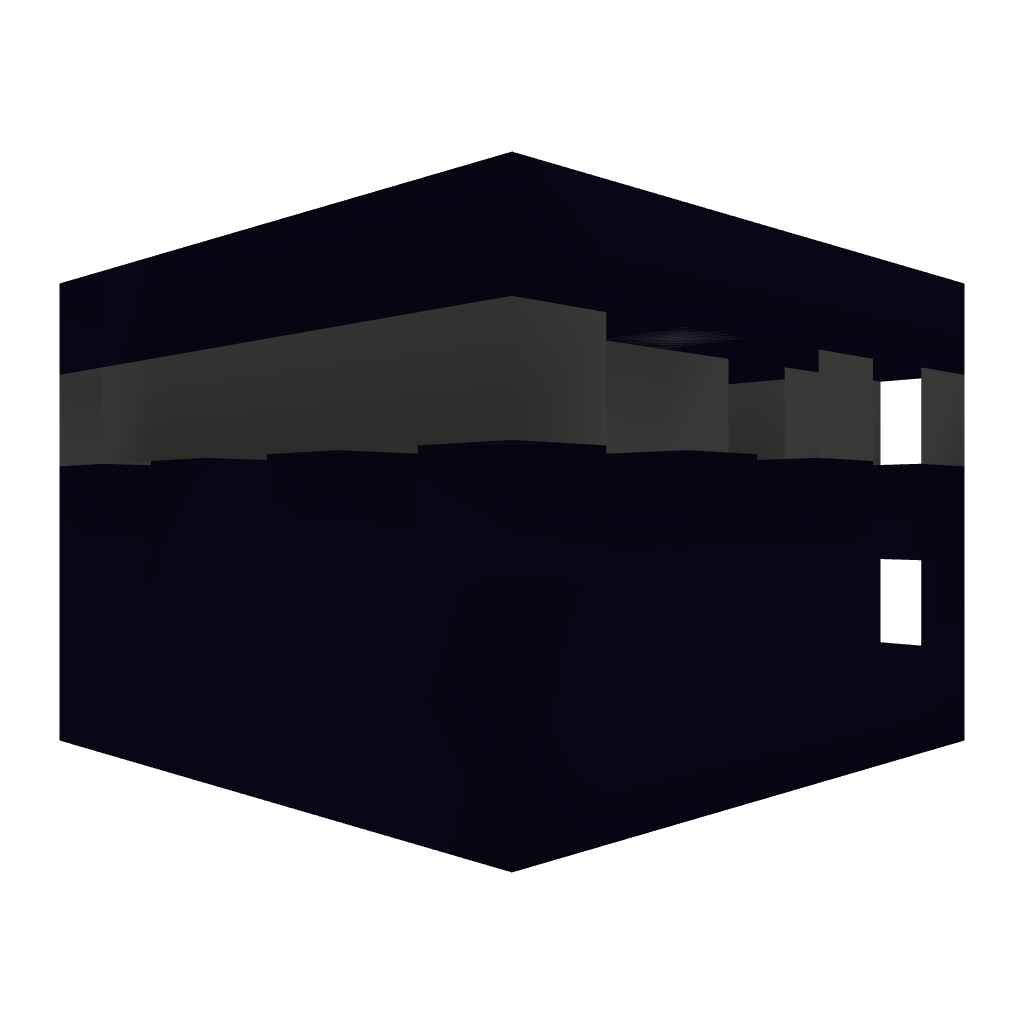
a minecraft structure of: proximity slime flood trap